Question: i am using gcc 4.4.3 on ubuntu 10.4 32bit machine.
i use 'gdb' to debug my code. Since few days i am seeing that whenever i debug code gdb steps into the c library functions used in the code also(like printf,fgets etc). This shows a long list of calls from one function to other.see the attached screen shot.
Previously gdb was working fine just stepping over my own code.
Maybe i am being novice !! But it is sometimes really irritating when gdb shows me numerous lines which i am not interested in the present context.
If someone can guide me as in how to turn off/on this feature and what can be cause of it being switched on on its own(i don't remember doing anything).
Many thanks.
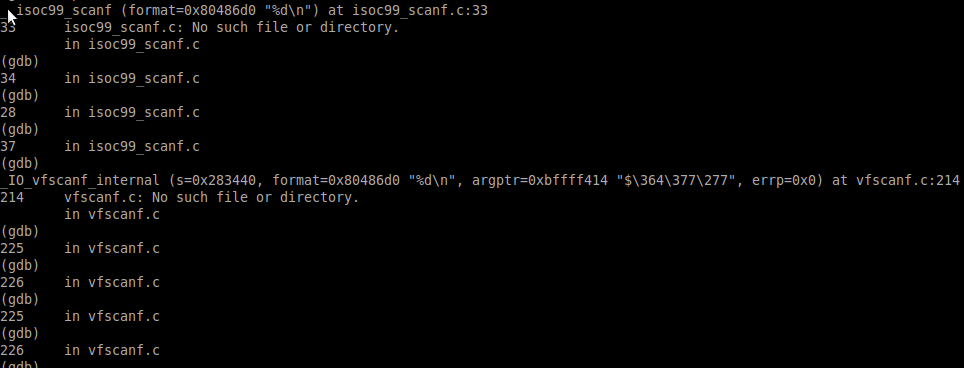
Answer: > i used to do that previously also but then it never went into any of the lib functions
You (or someone) have installed 'libc6-dbg' package. Before that, GDB couldn't step into 'libc' functions, because they didn't have any debug info. Now they do, and it can.
Either get out of the habit of typing 'step' when you want 'next', or un-install 'libc6-dbg'.